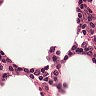
Metastatic tissue present: no